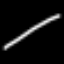
Label: line